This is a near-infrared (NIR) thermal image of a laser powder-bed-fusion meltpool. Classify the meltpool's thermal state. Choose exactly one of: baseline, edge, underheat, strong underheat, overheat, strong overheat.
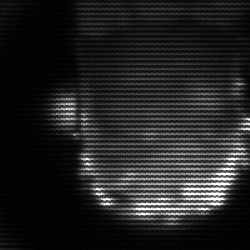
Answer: baseline